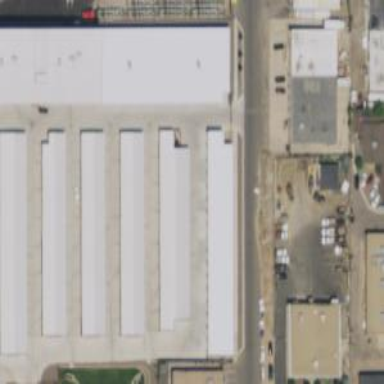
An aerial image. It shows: Storage rental shop.